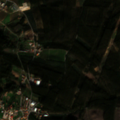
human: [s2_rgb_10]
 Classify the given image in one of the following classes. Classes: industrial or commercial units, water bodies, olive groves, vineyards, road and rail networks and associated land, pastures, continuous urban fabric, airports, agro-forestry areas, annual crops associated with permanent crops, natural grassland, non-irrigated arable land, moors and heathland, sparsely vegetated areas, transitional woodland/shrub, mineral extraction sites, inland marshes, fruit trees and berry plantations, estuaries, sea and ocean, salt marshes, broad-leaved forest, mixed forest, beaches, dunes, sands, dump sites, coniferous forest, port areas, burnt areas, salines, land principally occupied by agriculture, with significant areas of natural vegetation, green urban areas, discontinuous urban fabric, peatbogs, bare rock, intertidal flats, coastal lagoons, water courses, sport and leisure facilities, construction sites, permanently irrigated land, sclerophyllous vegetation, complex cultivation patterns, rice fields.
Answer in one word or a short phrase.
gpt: discontinuous urban fabric, vineyards, complex cultivation patterns, broad-leaved forest